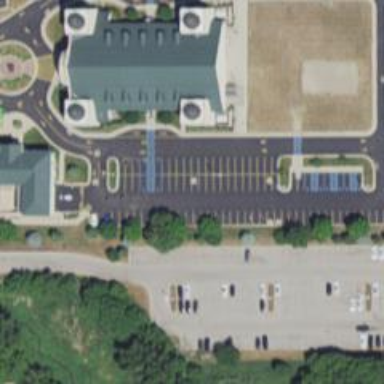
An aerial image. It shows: Parking space is available.